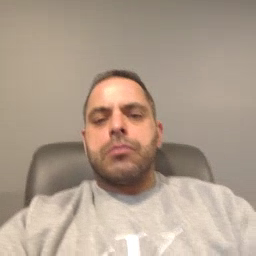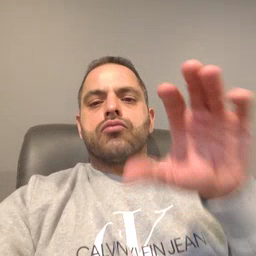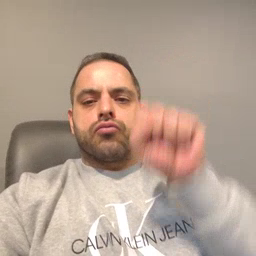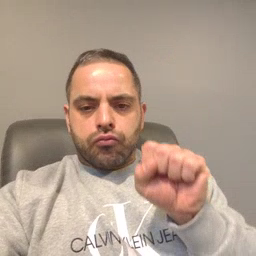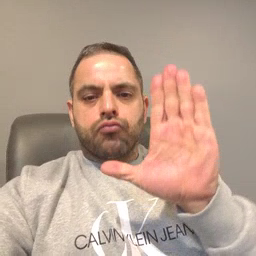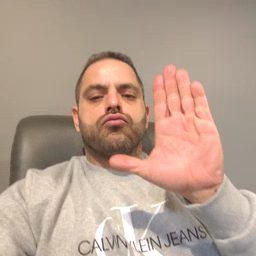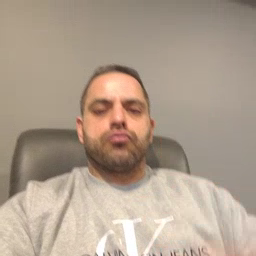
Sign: mitten